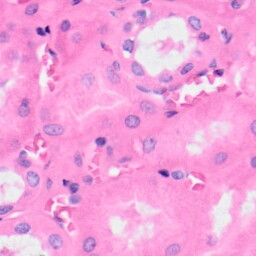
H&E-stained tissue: Kidney